Question: I have a 'RecyclerView' consisting of header and list items, and for each header I want to add a floating action button along the edge of it. However my button is clipped by the header view:

How do I remedy this situation?
I've tried setting 'android:clipChildren="false"' on the header views. But this did not do anything for me. I'm also worried that this option might impact performance, because I remember that this setting forces the parent 'ViewGroup' to redraw of its children when one is dirty.
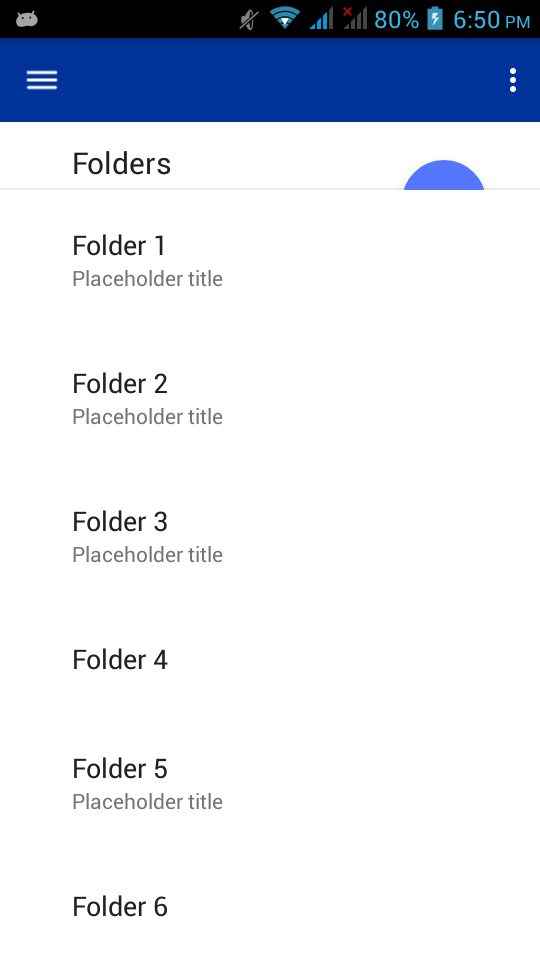
Answer: Put your button next to/over your 'RecyclerView'. Attach a scroll listener to the 'RecyclerView', and scroll along:
'''
@Override
public void onScrolled(RecyclerView recyclerView, int dx, int dy) {
super.onScrolled(recyclerView, dx, dy);
View firstChild = recyclerView.getChildAt(0);
int ixFirstChild = (Integer) firstChild.getTag(); // Assumes your Adapter gives indices to the views in onBindViewHolder
int ixHeader = mAdapter.foldersHeaderPosition() - ixFirstChild; //Assumes you know where the header is
if (ixHeader >= -1 && ixHeader < recyclerView.getChildCount()) {
View header = recyclerView.getChildAt(ixHeader+1);
int top = header.getTop();
btn.setVisibility(View.VISIBLE);
int hgt = btn.getHeight();
ViewHelper.setY(btn, top - (hgt / 2));
} else {
btn.setVisibility(View.GONE);
}
}
'''